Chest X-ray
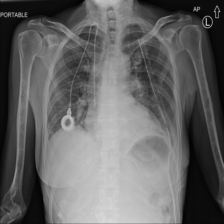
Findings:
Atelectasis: positive
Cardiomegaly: negative
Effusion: negative
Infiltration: positive
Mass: negative
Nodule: negative
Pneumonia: negative
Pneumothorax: positive
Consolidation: negative
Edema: negative
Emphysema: negative
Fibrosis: negative
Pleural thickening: positive
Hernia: negative